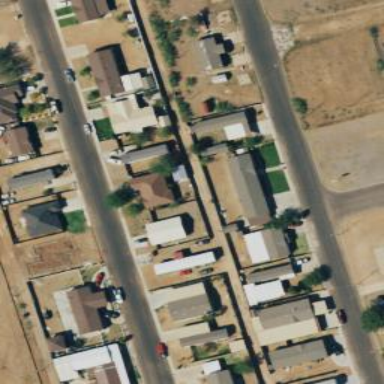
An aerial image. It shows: Alleyway designated as service road.